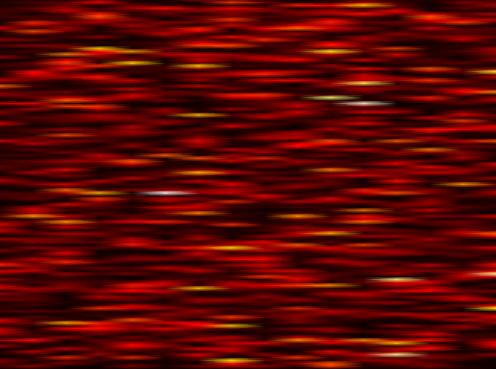
Label: OFDM